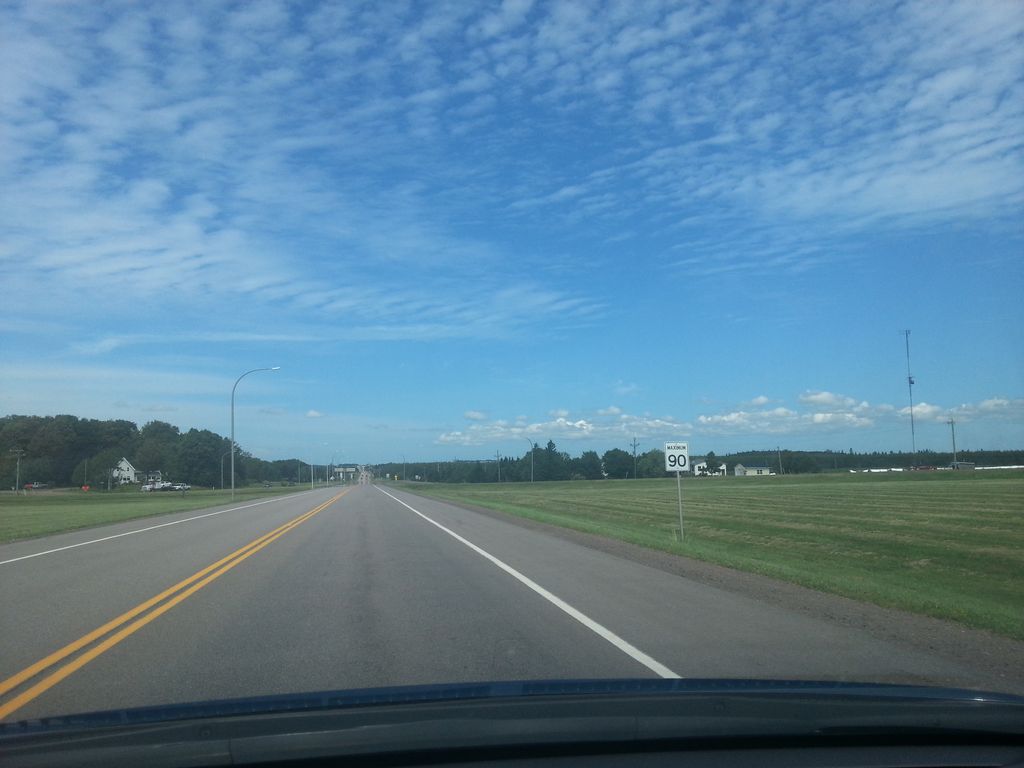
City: charlottetown